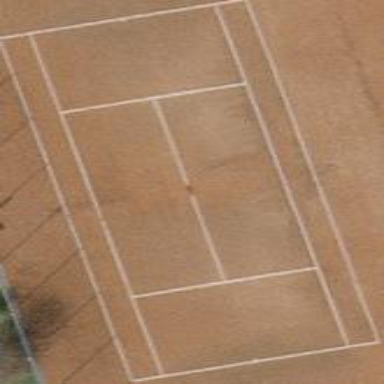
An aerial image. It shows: Tennis court on pitch designated for leisure land.